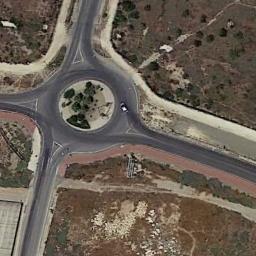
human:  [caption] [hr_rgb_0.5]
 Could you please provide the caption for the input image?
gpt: The roundabout is on the bare land next to trees .

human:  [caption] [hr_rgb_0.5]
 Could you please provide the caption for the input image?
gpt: There is a car at the roundabout .

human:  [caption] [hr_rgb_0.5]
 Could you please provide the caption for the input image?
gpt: There is a moving vehicle on the road at the roundabout, With some trees and a large area of ​​wasteland around the roundabout .

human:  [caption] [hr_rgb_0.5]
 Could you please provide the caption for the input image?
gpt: The roundabout with four exits and entrances is in the wasteland .

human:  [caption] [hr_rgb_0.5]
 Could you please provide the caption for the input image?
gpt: There are brown bare land around the roundabout .